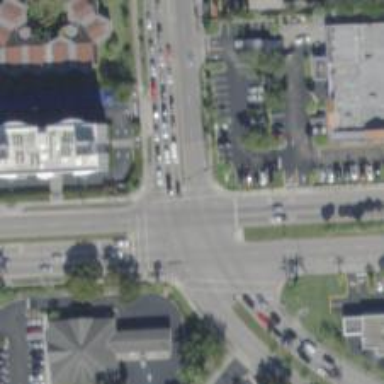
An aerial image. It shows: Marked road crossing.